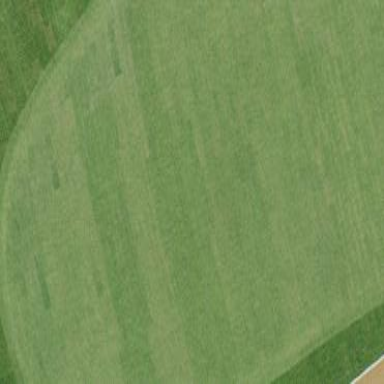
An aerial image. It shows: Golf green.